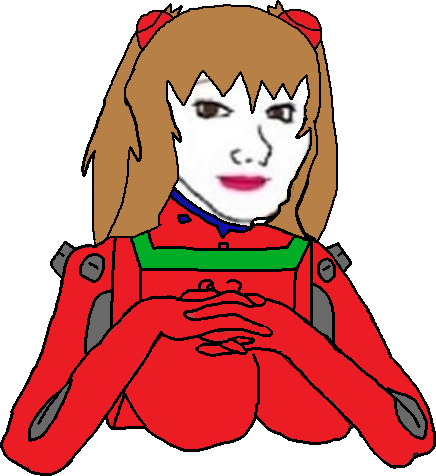
Label: 5_Abusive_Wife